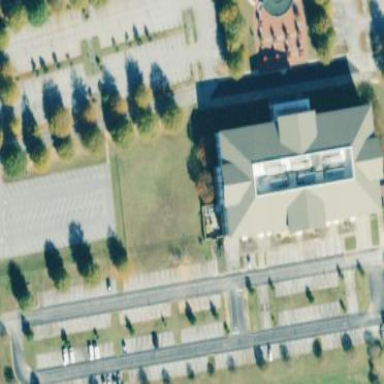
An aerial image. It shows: Public government office building.